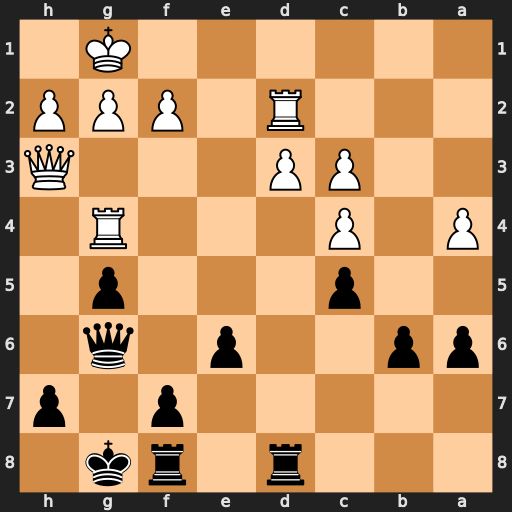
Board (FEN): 3r1rk1/5p1p/pp2p1q1/2p3p1/P1P3R1/2PP3Q/3R1PPP/6K1
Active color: b
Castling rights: -
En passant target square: -
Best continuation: f5 Rg3 f4